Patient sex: M
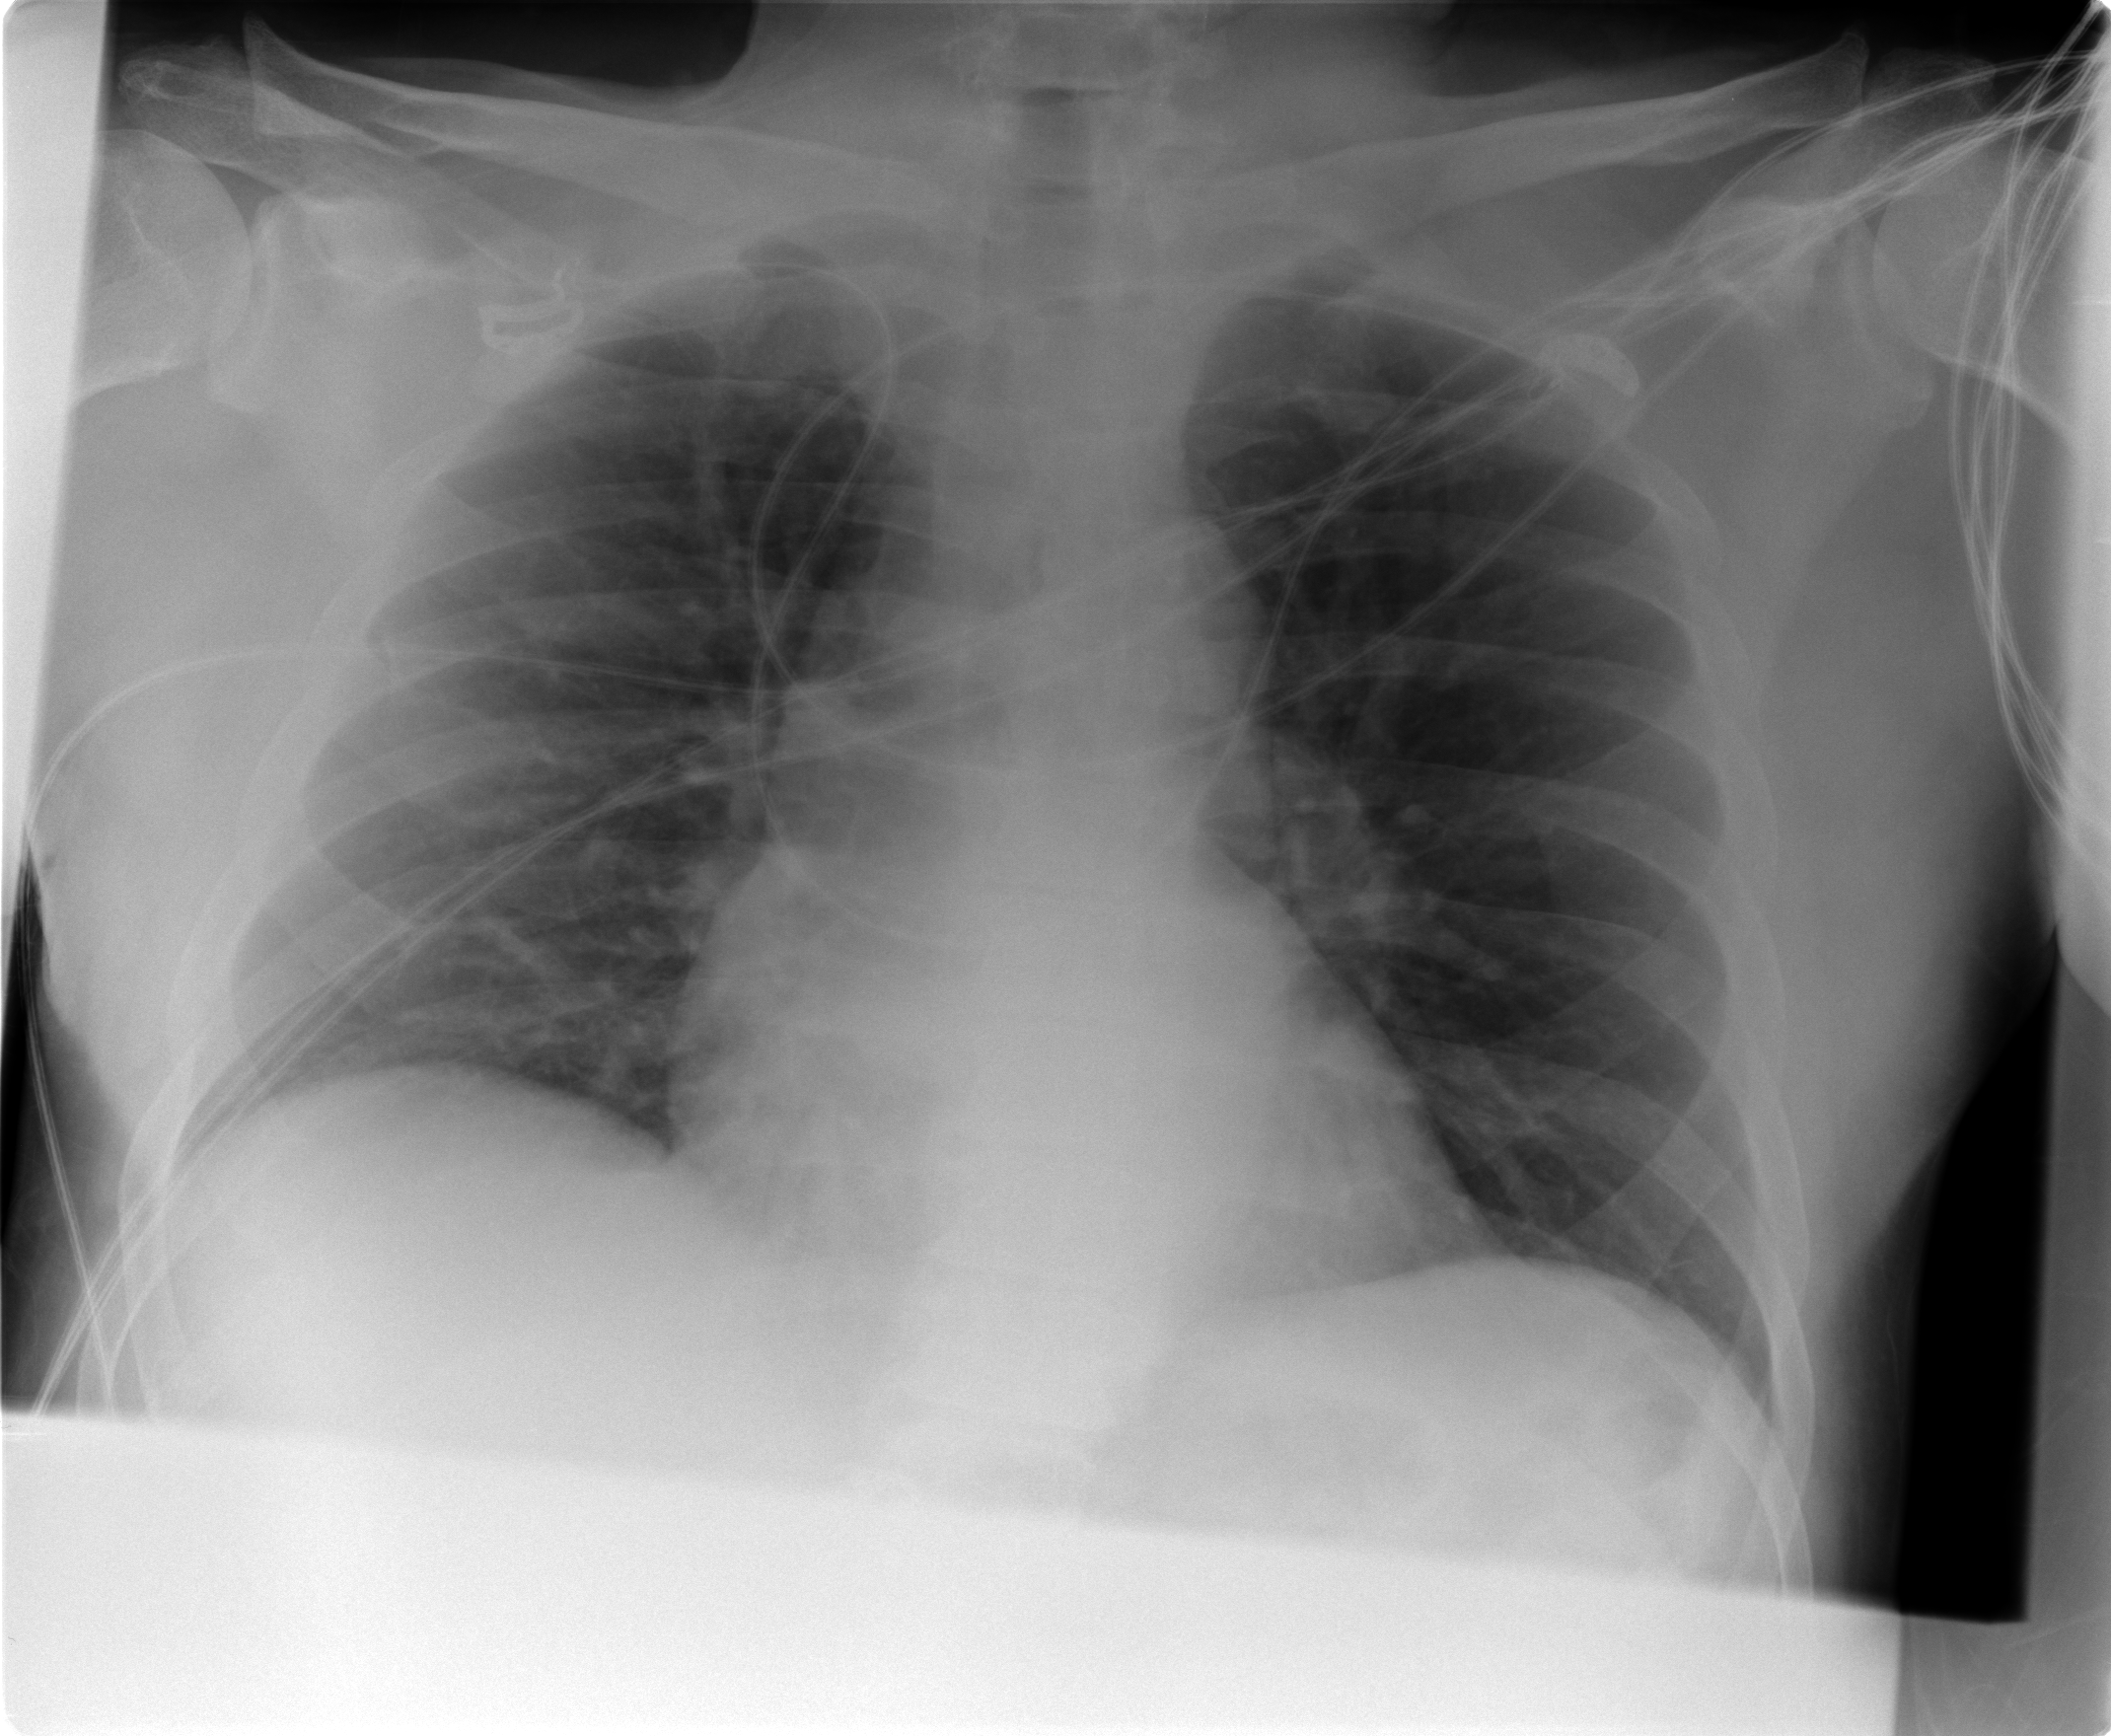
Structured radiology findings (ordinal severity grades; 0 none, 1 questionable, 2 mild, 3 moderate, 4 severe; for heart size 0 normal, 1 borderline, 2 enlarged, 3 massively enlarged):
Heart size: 1
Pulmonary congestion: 2
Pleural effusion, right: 0
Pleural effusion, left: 0
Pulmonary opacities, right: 0
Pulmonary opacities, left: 0
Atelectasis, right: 0
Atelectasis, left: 0